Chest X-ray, AP view. Patient: 36 years old, sex M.
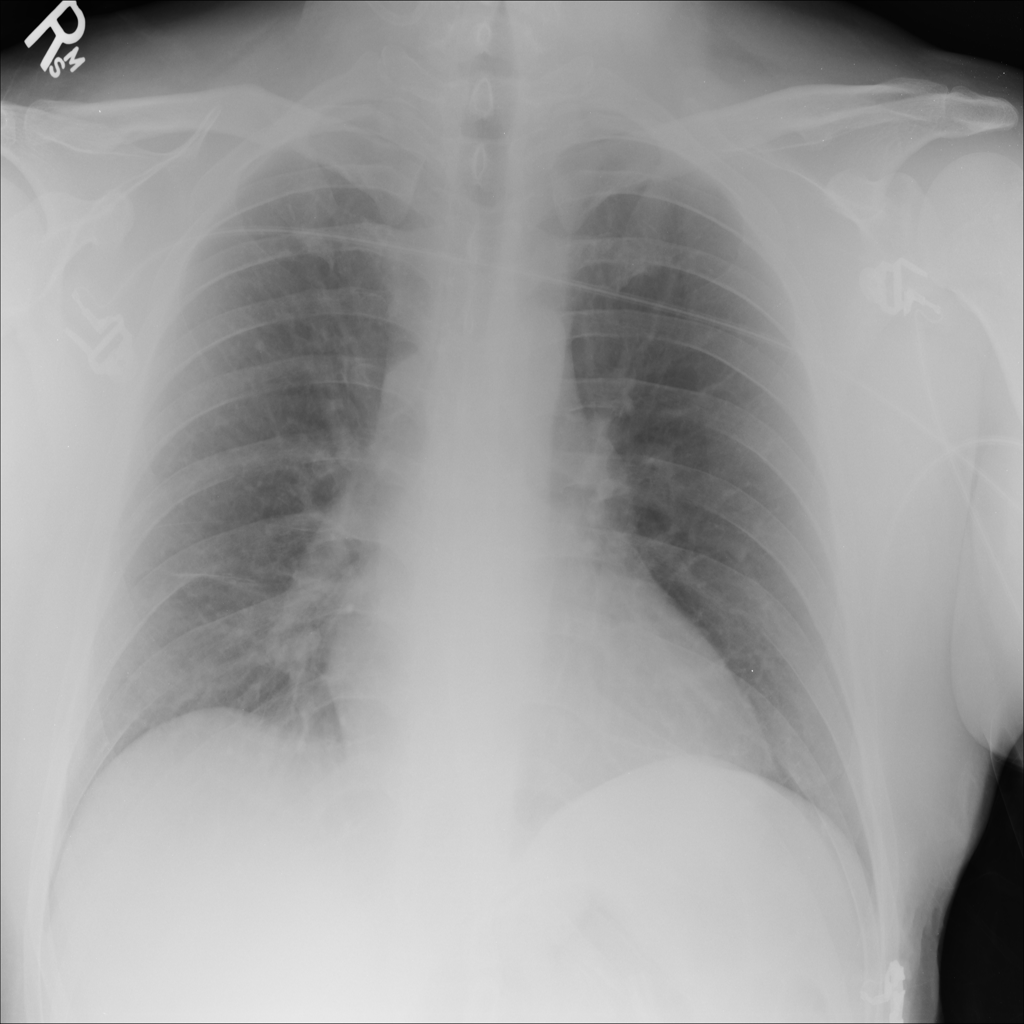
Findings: No Finding